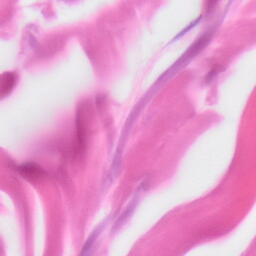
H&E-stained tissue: Skin